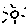
Label: sun